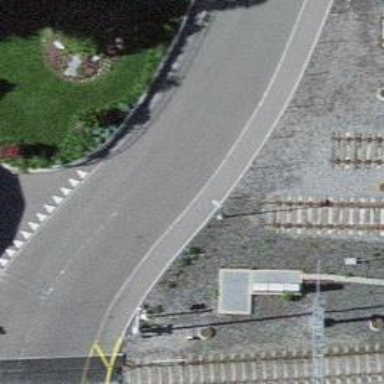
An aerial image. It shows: Railway buffer stop.